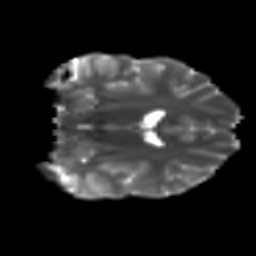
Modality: T2w
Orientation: coronal
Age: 14
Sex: male
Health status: ill
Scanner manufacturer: ge
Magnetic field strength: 3 T
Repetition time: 6.752 s
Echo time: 0.079 s